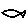
Label: fish